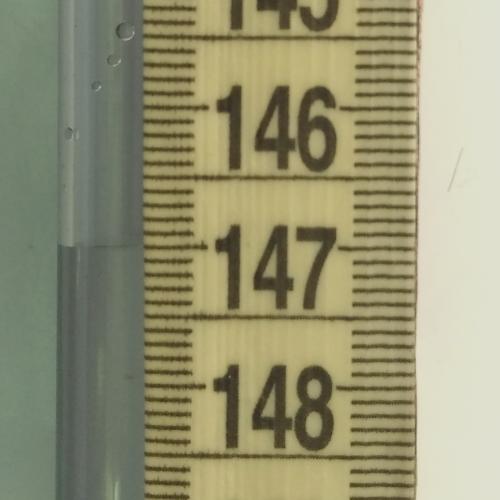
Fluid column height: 147.0 cm